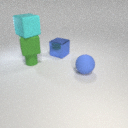
large blue rubber sphere in front of small green rubber cylinder